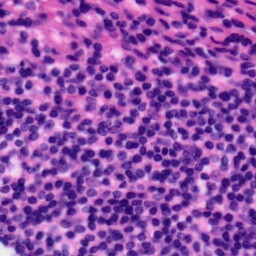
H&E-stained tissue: Tonsil